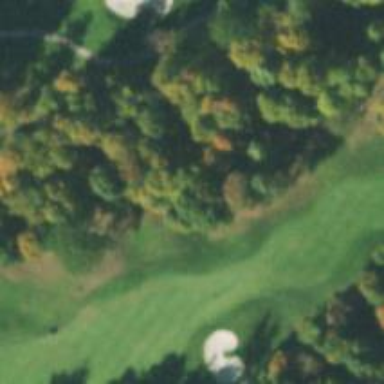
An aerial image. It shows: Golf fairway surrounded by grass in golf sport setting.